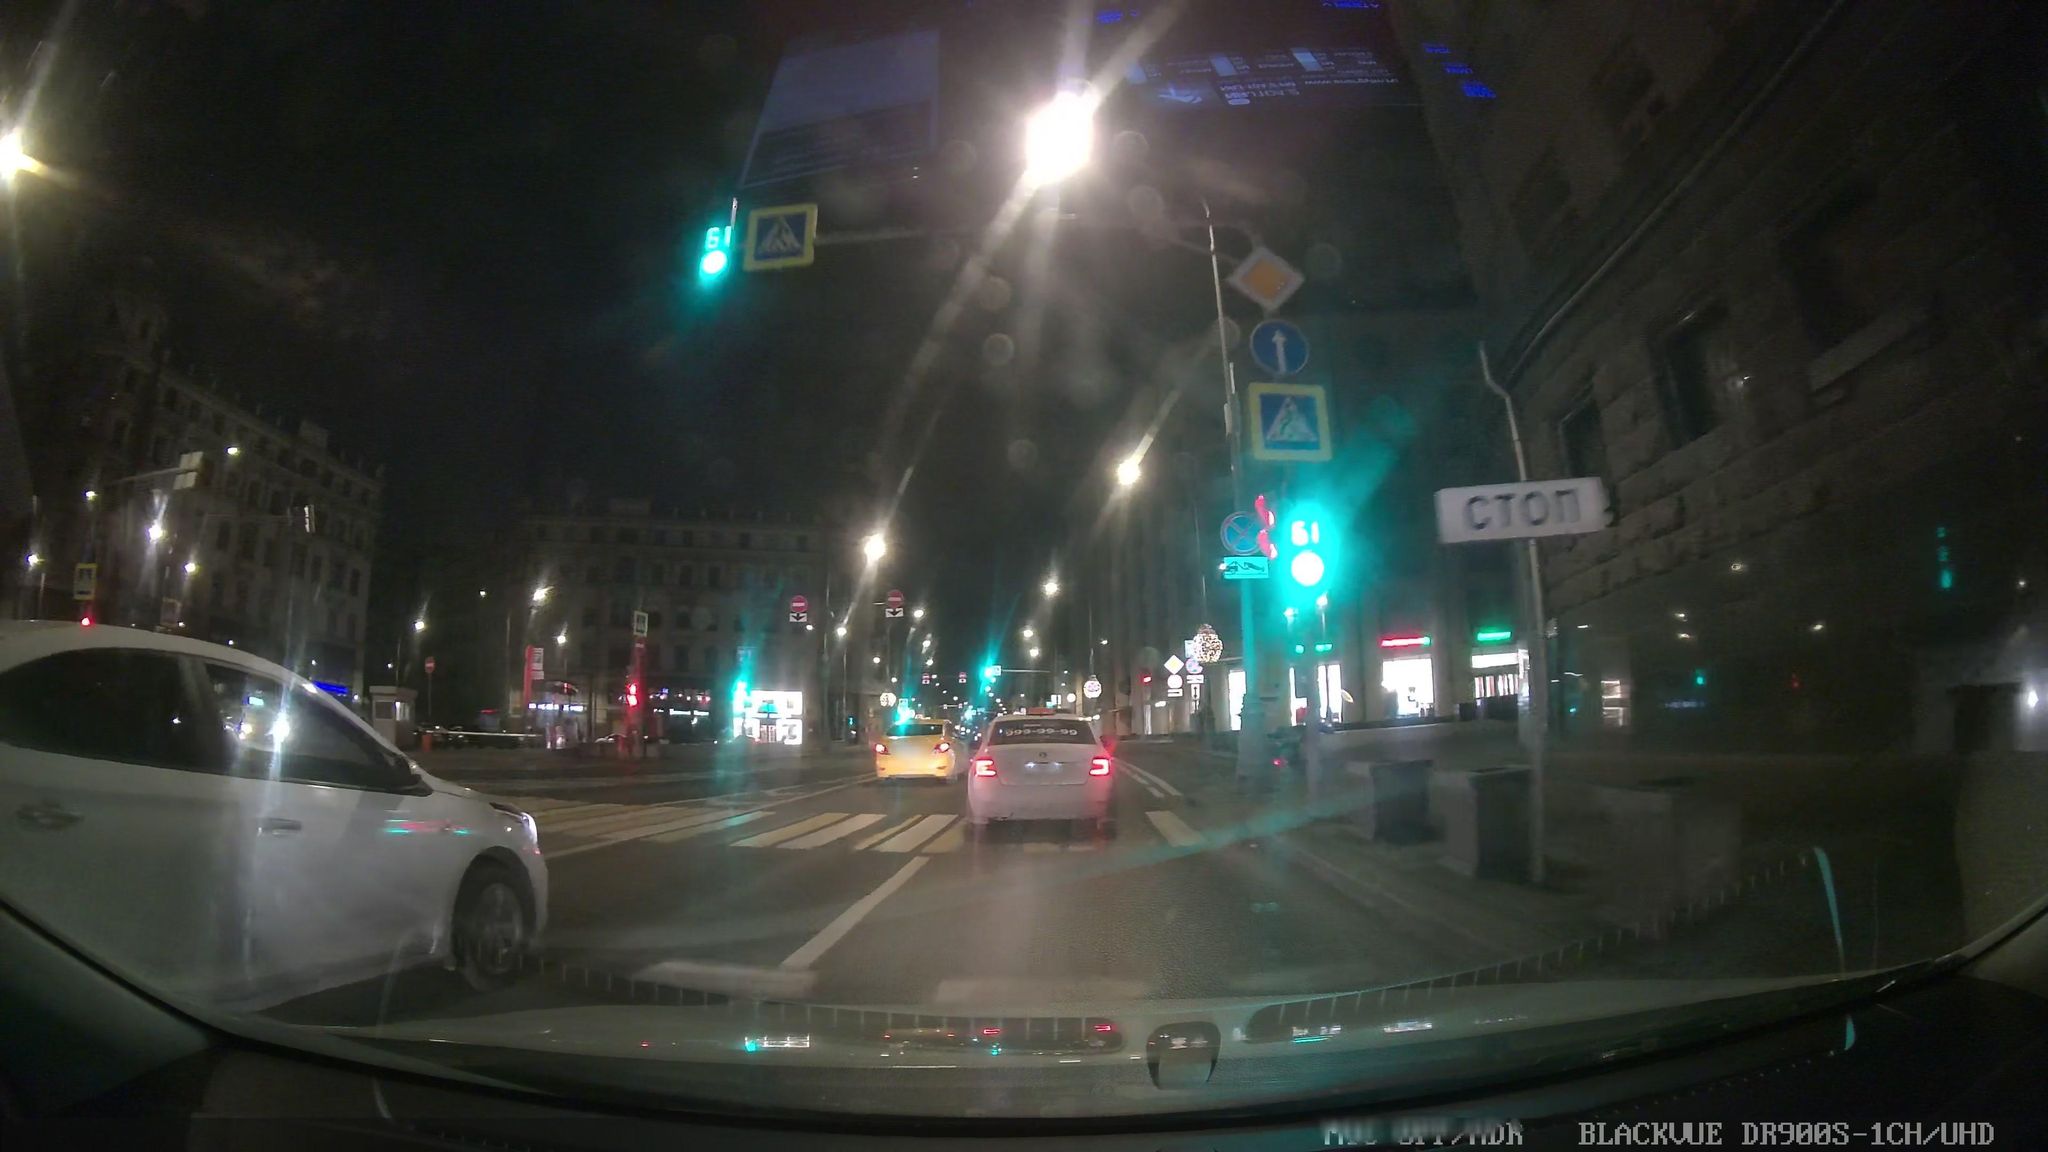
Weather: clear
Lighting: night
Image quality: slightly poor
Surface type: driving surface
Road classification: footway
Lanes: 1
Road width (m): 5
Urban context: urban centre
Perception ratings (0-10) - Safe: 1.81, Lively: 4.26, Beautiful: 5.42, Boring: 1.39, Depressing: 2.33, Wealthy: 2.92